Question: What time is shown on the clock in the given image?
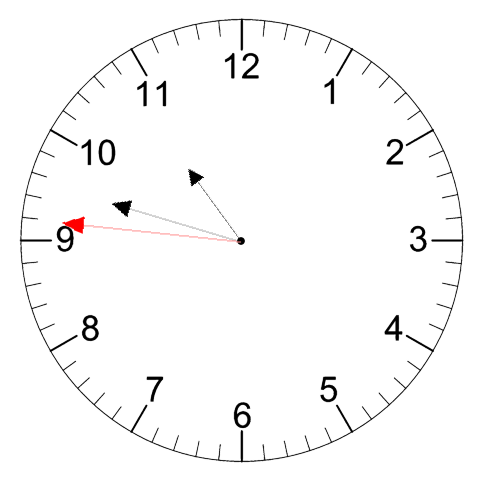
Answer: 10:47:46